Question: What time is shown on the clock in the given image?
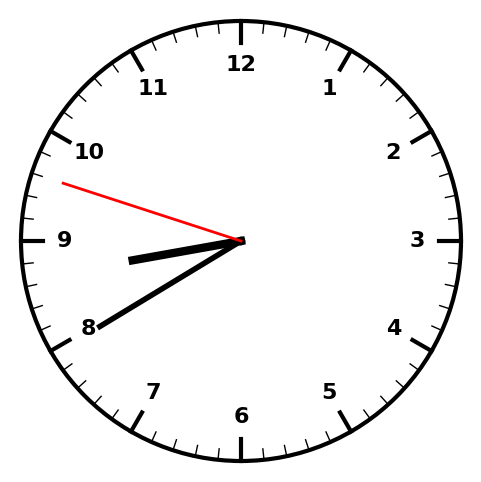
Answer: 08:39:48